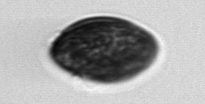
Label: Prorocentrum